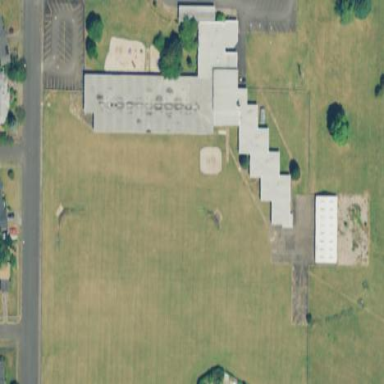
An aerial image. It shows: School.